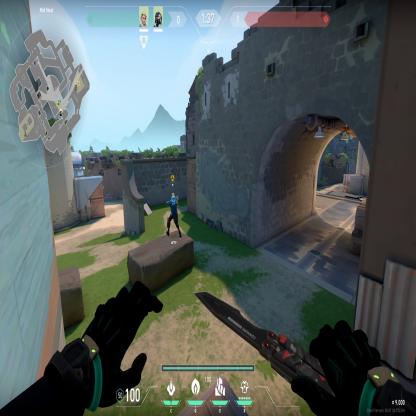
Label: teammate